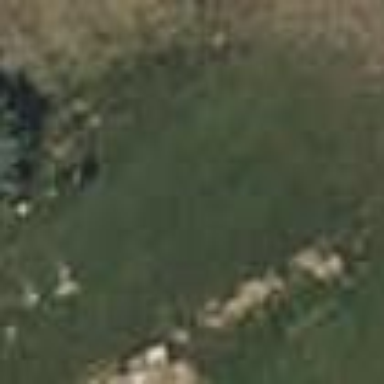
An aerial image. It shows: Golf tee on grass surface.